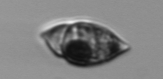
Label: Amphidinium